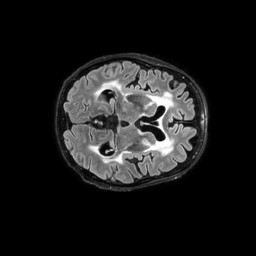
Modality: FLAIR
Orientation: axial
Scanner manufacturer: philips
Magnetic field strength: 3 T
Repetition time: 4.8 s
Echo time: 0.34 s